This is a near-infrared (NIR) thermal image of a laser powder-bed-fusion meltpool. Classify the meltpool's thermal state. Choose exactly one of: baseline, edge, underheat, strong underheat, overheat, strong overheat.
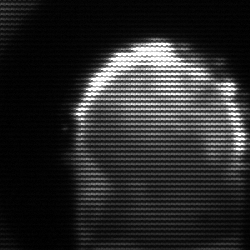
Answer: baseline